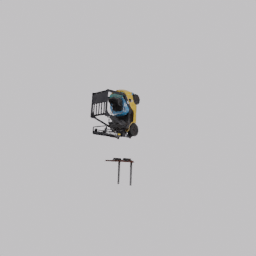
Label: mechanical